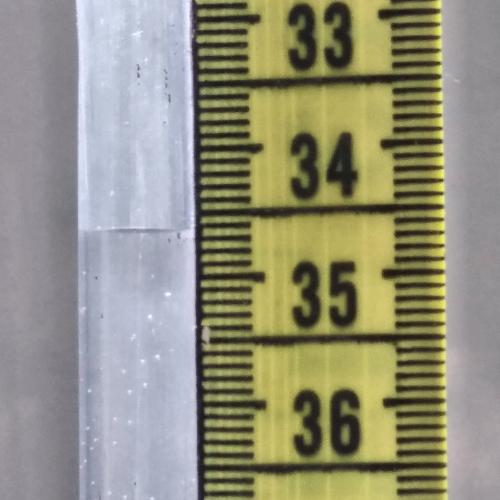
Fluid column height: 34.6 cm